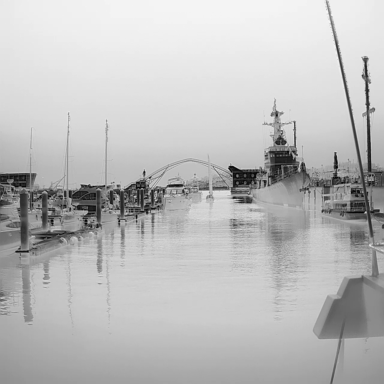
There are nine objects shown in the infrared image, including three canoes, four sailboats, a warship, and a container_ship.